Question: I recently started messing around with the new components of AppCompat 21 and implementing Material Design. Currently, I have an ActionBarActivity with a Toolbar and am trying to have it host a fragment containing a RecyclerView of TextView items (just to test out Recycler). I have items being displayed, but the text in each view is cut off and the entire Recycler is covering the Toolbar like so:

As you can see, there are three TextViews. Their text is cut off halfway and it's overlaying the Toolbar (no Title I know). The TextView item layouts are contained within a RecyclerView layout, which is the layout of the Fragment. The parent Activity has a FrameLayout -> Toolbar, FrameLayout. I am inserting the Fragment into the Activity's sub FrameLayout. Here's the XML:
Each view in the Recycler:
'''
<TextView
xmlns:android="http://schemas.android.com/apk/res/android"
android:id="@+id/textview"
android:layout_width="match_parent"
android:layout_height="48dp"
android:fontFamily="sans-serif"
android:paddingTop="16dp"
android:paddingBottom="20dp"
android:textSize="16sp"/>
'''
The Recycler layout, which is the layout of the Fragment:
'''
<android.support.v7.widget.RecyclerView
xmlns:android="http://schemas.android.com/apk/res/android"
xmlns:tools="http://schemas.android.com/tools"
android:id="@+id/recycler_tasks"
android:layout_width="match_parent"
android:layout_height="match_parent"
tools:context="stuff.MainActivity$TaskFragment">
</android.support.v7.widget.RecyclerView>
'''
And the parent Activity's layout:
'''
<FrameLayout xmlns:android="http://schemas.android.com/apk/res/android"
xmlns:tools="http://schemas.android.com/tools"
xmlns:app="http://schemas.android.com/apk/res-auto"
android:id="@+id/container"
android:layout_width="match_parent"
android:layout_height="match_parent"
tools:context=".MainActivity"
tools:ignore="MergeRootFrame">
<android.support.v7.widget.Toolbar
android:id="@+id/toolbar"
android:layout_height="wrap_content"
android:layout_width="match_parent"
android:minHeight="?attr/actionBarSize"
android:background="?attr/colorPrimary"
app:theme="@style/ThemeOverlay.AppCompat.Dark.ActionBar"
app:popupTheme="@style/ThemeOverlay.AppCompat.Light"/>
<FrameLayout
android:id="@+id/fragment_container"
android:layout_width="wrap_content"
android:layout_height="wrap_content"/>
</FrameLayout>
'''
I know it must be something simple but I've been stumped on it for a while, trying various things to no avail.
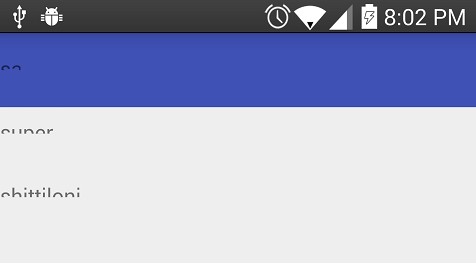
Answer: Use 'RelativeLayout' instead of 'FrameLayout' as top parent. Then just add dependencies like 'layout_above' for the 'Toolbar' or 'layout_below' for the fragment container.